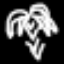
Label: palm tree